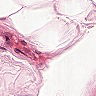
Metastatic tissue present: no